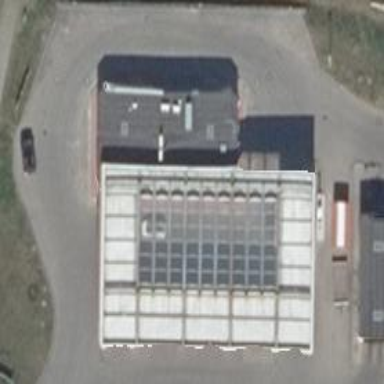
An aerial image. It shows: Fuel station.